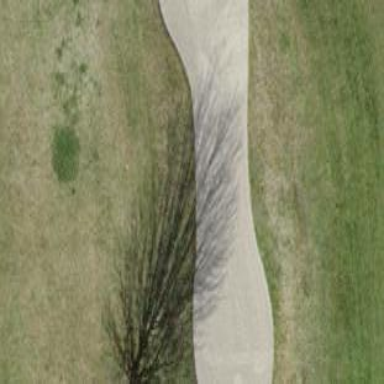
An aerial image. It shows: Golf bunker.